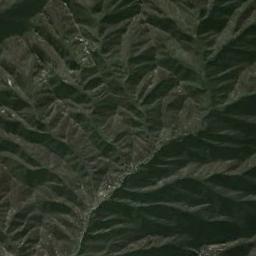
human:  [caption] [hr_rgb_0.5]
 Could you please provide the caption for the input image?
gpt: There are many terraces and mountain trails on this mountain .

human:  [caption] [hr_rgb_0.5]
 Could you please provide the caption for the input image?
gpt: There is not the even mountain .

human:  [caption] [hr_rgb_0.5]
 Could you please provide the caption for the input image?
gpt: The folded mountain consists of a number of ridges and valleys .

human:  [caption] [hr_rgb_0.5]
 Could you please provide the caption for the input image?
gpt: The mountain is full of green plants with lines of bare land .

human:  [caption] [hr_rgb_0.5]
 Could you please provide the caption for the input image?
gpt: There are many ridges on the brown mountain .